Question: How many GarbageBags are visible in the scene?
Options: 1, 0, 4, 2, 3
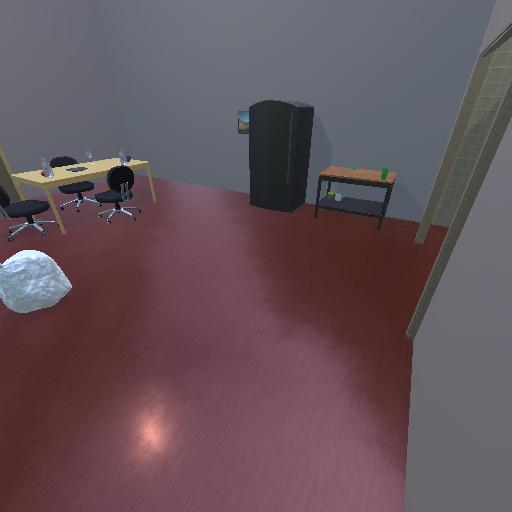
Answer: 1